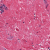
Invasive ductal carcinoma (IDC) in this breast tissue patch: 0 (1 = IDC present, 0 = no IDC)